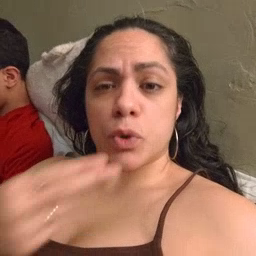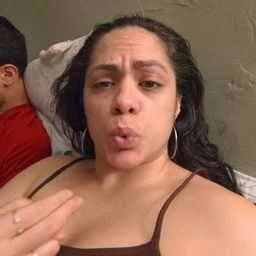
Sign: cute